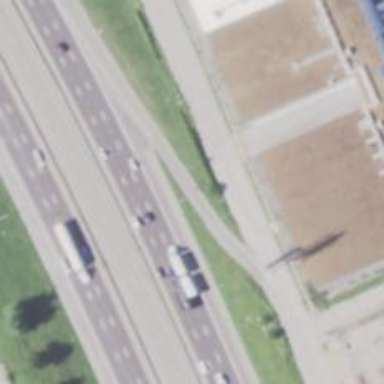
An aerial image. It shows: Motorway link.